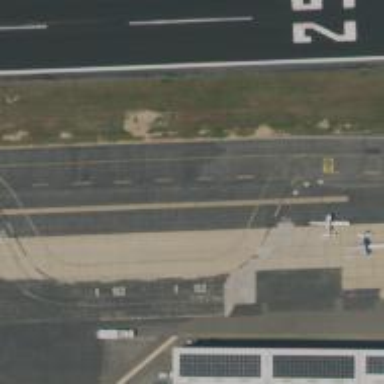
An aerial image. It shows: Image of taxiway at airport.